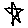
Label: star